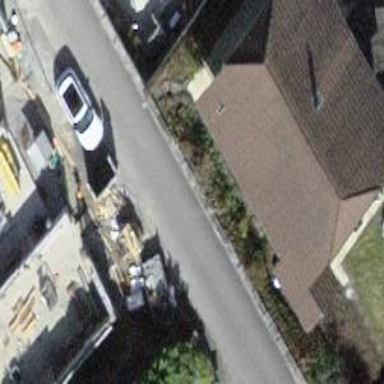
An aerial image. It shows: Asphalt road in residential area.